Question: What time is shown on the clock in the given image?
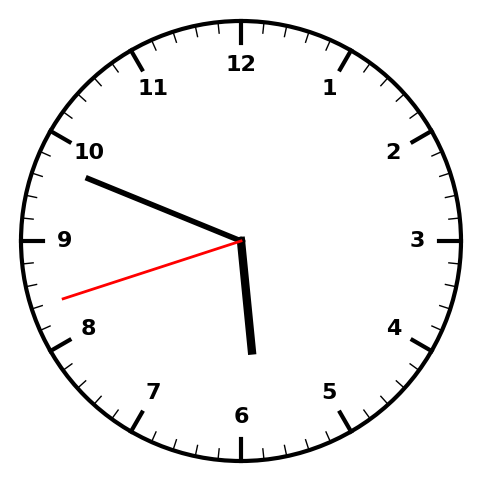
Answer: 05:48:42